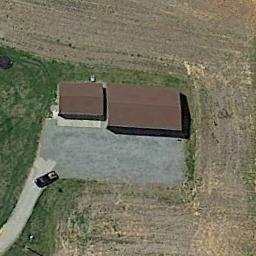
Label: sparse_residential